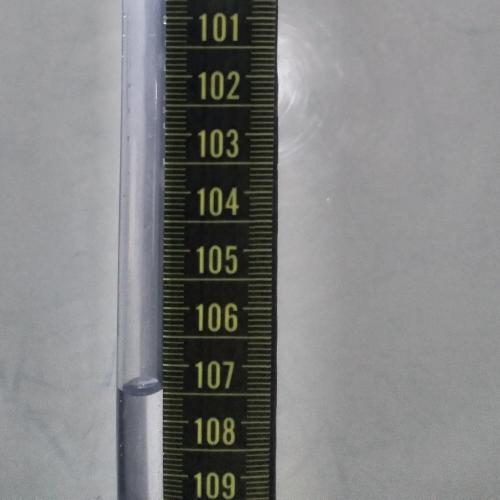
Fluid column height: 107.4 cm